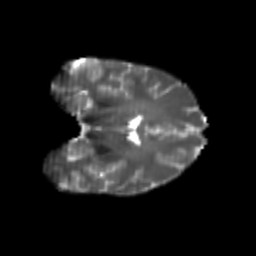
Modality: T2w
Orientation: coronal
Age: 24
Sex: female
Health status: healthy
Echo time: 0.074 s